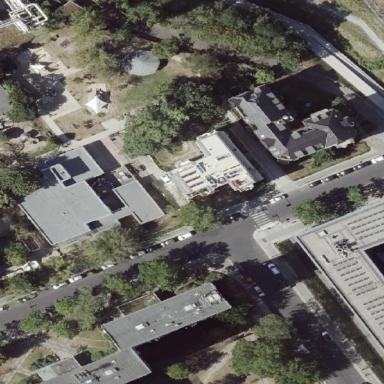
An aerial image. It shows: Kindergarten building.